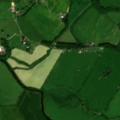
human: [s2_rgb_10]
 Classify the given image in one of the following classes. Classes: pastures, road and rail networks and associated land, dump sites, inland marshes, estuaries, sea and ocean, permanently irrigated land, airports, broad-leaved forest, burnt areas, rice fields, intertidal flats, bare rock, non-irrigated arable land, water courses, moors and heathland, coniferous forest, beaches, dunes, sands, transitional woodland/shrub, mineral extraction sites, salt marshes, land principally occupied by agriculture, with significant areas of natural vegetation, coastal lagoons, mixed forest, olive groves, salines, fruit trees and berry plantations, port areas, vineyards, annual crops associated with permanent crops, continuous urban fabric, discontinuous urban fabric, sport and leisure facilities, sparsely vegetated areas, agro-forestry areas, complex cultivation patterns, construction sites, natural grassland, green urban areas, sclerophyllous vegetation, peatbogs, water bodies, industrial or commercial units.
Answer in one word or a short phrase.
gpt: pastures